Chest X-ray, PA view. Patient: 55 years old, sex F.
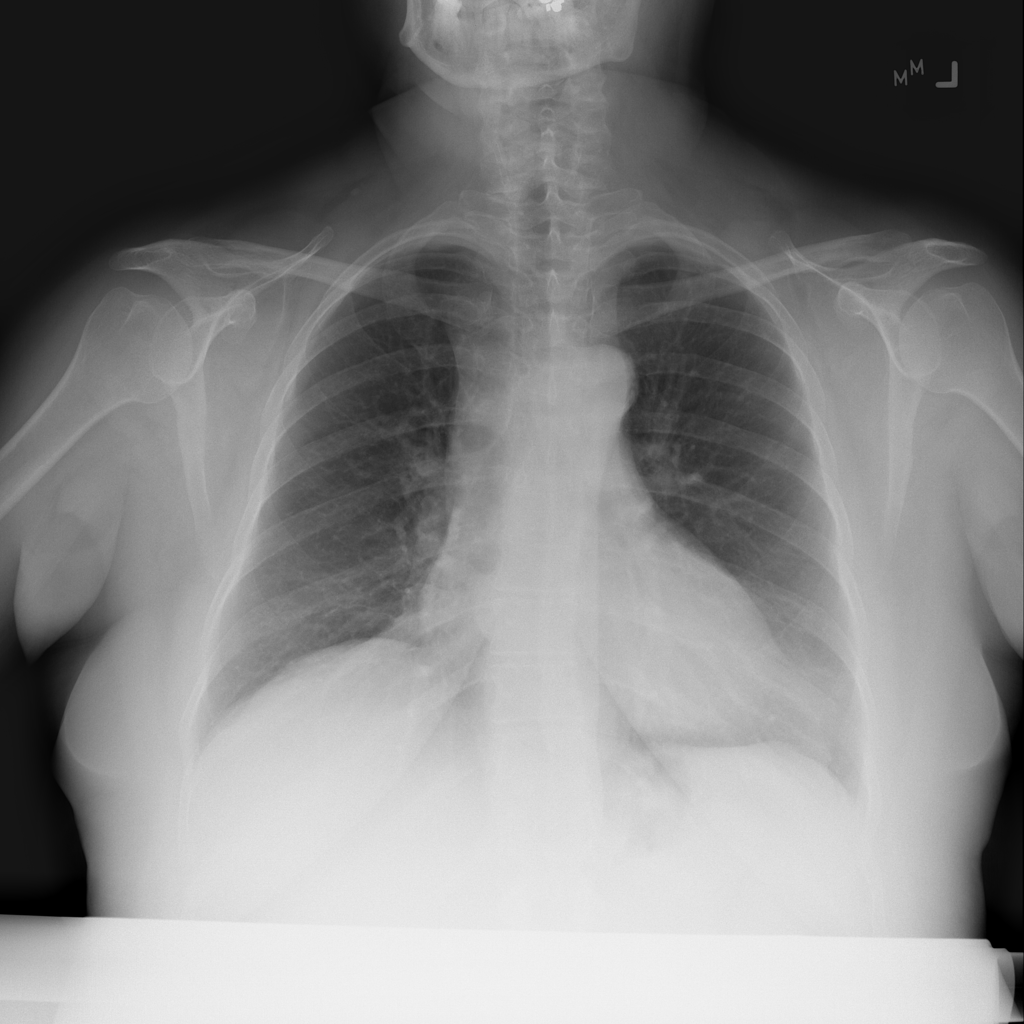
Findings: No Finding